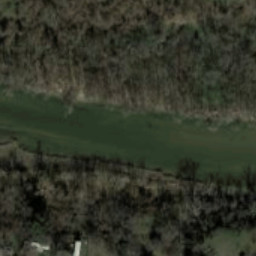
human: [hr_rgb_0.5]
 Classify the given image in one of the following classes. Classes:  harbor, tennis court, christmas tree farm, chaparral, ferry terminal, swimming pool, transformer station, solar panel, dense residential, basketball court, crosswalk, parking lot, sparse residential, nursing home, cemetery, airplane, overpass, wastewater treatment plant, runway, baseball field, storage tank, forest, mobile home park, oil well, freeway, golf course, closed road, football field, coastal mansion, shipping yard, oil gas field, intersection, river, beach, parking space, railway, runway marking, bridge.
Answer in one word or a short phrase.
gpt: river